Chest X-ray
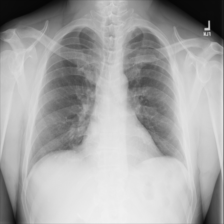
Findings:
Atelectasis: negative
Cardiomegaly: negative
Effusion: negative
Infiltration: negative
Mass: negative
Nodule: negative
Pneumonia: negative
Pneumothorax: negative
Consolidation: negative
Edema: negative
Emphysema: negative
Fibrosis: negative
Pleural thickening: negative
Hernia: negative